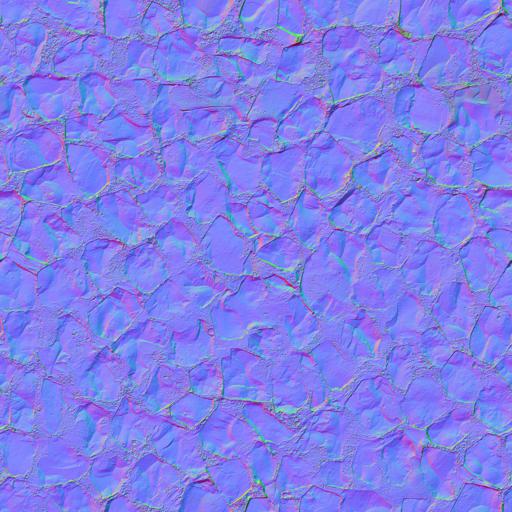
medival old paved pavement paving stones pebbles road rocks roman